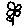
Label: flower